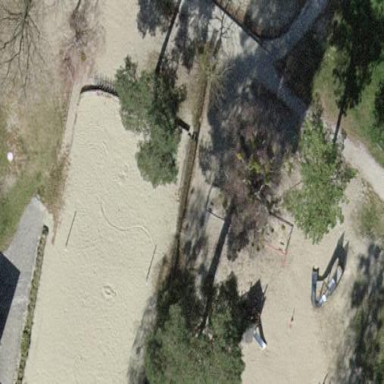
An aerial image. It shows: Sandy pitch for beach volleyball.